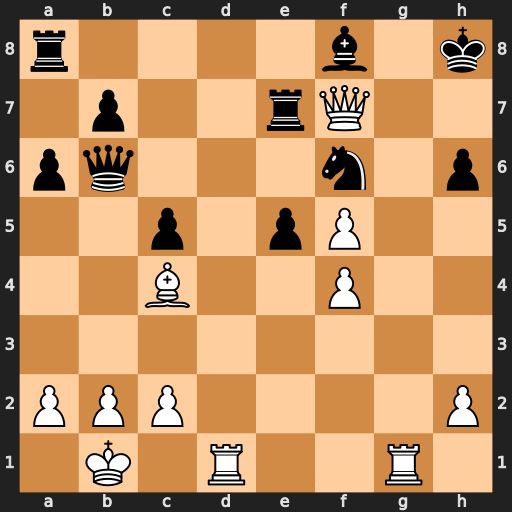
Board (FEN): r4b1k/1p2rQ2/pq3n1p/2p1pP2/2B2P2/8/PPP4P/1K1R2R1
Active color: w
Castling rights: -
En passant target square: -
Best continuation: Rg8+ Nxg8 Qxg8#